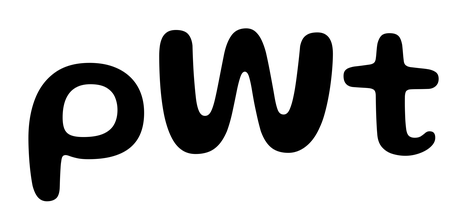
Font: Gluten_Medium